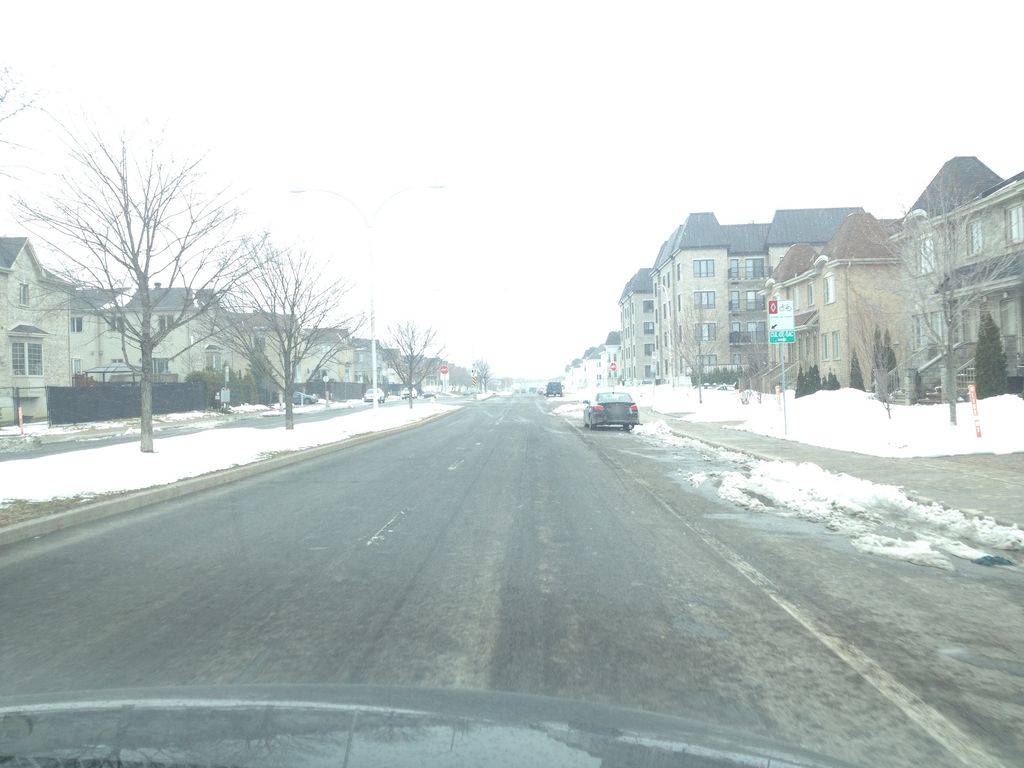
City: montreal